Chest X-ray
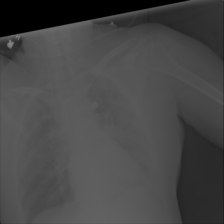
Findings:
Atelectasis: negative
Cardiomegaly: negative
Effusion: negative
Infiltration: negative
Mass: negative
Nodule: negative
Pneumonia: negative
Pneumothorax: positive
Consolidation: negative
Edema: negative
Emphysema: positive
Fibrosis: negative
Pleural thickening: negative
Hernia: negative